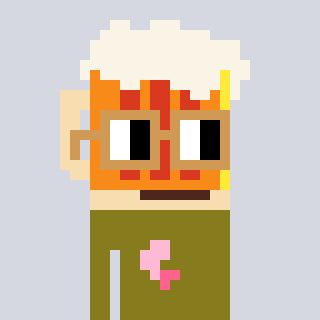
a pixel art character with square brown glasses, a beer-shaped head and a gunk-colored body on a cool background